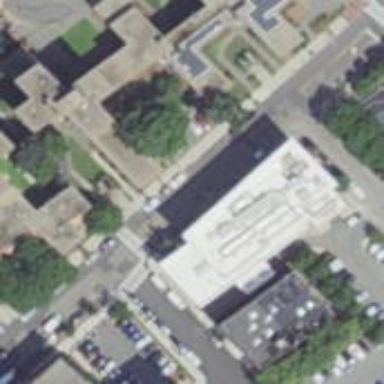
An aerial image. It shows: Police building.